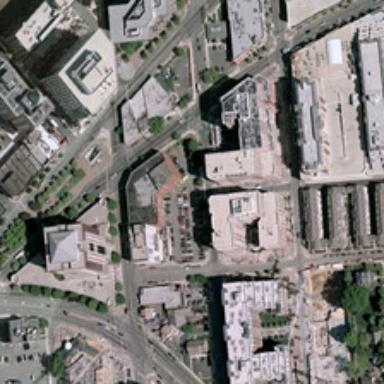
Many buildings and some green trees are in a commercial area .